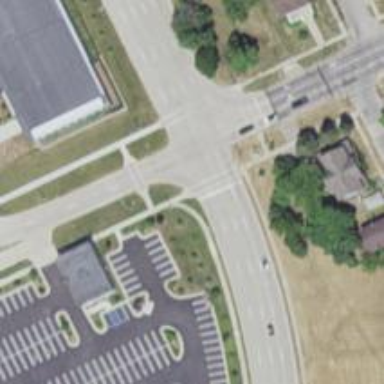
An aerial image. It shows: Marked crossing on footway.